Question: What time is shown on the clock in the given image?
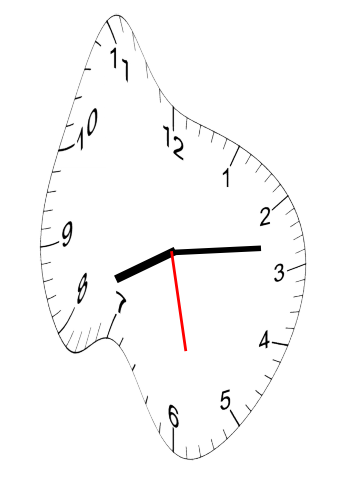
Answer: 08:13:28